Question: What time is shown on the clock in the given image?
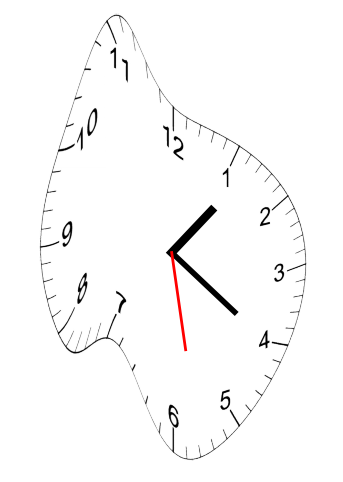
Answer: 01:20:28